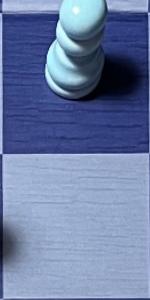
Label: Empty